Field crop: maize
Growth stage: 2
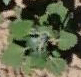
Species: chenopodium